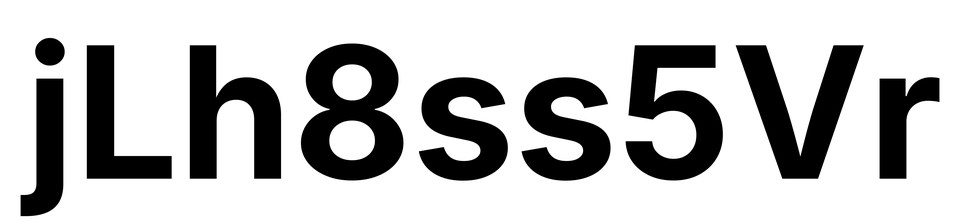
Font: Inter_Bold